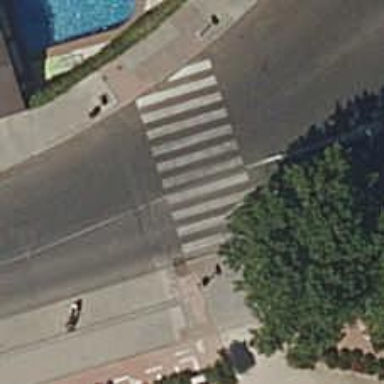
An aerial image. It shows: Marked footway crossing with compacted surface.